Question: Good morning,
I'm working on a new website that will feature a carousel / information piece that takes up the full 12 columns in width. The div will have an off white background, the carousel will be overlaid for 9 columns and the information about the current slide will be to the right of this for 3 columns.
On larger screens, this is displaying correctly (for the most part, some issues still with the location of the controls), but when this resizes to mobile and some other smaller sizes the browser will add a vertical and sometimes horizontal scroll bar (such as seen in the below image)
A live example can be seen at:
'''
http://162.243.29.11/HSCBored/
'''

The HTML for the carousel is:
'''
<div class="row">
<div class="jumbotron">
<div class="col-lg-9 col-md-9 col-sm-9" id="inJumbotronSlider">
<div id="mainCarousel" class="carousel slide" data-ride="carousel">
<!--Indicators -->
<ol class="carousel-indicators">
<li data-target="#mainCarousel" data-slide-to="0" class="active"></li>
<li data-target="#mainCarousel" data-slide-to="1"></li>
<li data-target="#mainCarousel" data-slide-to="2"></li>
</ol>
<!--Wrapper for slides-->
<div class="carousel-inner">
<div class="item active">
<img src="img/slider/img1.jpg" alt="Image 1">
</div>
<div class="item">
<img src="img/slider/img2.jpg" alt="Image 2">
</div>
<div class="item">
<img src="img/slider/img3.jpg" alt="Image 3">
</div>
</div>
<!--Controls-->
<a class="left carousel-control" href="#mainCarousel" role="button" data-slide="prev">
<span class="fa fa-chevron-left fa-2x"></span>
</a>
<a class="right carousel-control" href="#mainCarousel" role="button" data-slide="next">
<span class="fa fa-chevron-right fa-2x"></span>
</a>
</div><!--End Carousel-->
</div><!--End #inJumbotronSlider-->
<div class="col-lg-3 col-md-3 col-sm-3">
<div class="sliderData" id="sliderData1">
<h2>LAMBORGHINI CAR SHOW</h2>
<p>
<strong>DATE:</strong> Thursday, June 27th<br />
<strong>LOCATION:</strong> Somewhere, VA<br />
<strong>TIME:</strong> 6 &ndash; 11 PM
</p>
<a href="#" title="Read More About..." class="readMoreButton">
READ MORE &raquo;
</a>
</div><!--End #sliderData1-->
</div>
</div><!--End Jumbotron-->
</div><!--End Row-->
'''
The SCSS for the jumbotron is:
'''
//
// Jumbotron
// --------------------------------------------------
.jumbotron {
//padding: $jumbotron-padding;
margin-bottom: $jumbotron-padding;
color: $jumbotron-color;
//background-color: $jumbotron-bg;
background-color: $warmWhite;
overflow: auto;
h1,
.h1 {
color: $jumbotron-heading-color;
}
p {
margin-bottom: ($jumbotron-padding / 2);
//font-size: $jumbotron-font-size;
font-size: 14px;
line-height: 2;
font-weight: 200;
}
.container & {
border-radius: $border-radius-large; // Only round corners at higher resolutions if contained in a container
}
.container {
max-width: 100%;
}
@media screen and (min-width: $screen-sm-min) {
//padding-top: ($jumbotron-padding * 1.6);
//padding-bottom: ($jumbotron-padding * 1.6);
.container & {
//padding-left: ($jumbotron-padding * 2);
padding-right: ($jumbotron-padding * 2);
}
h1,
.h1 {
font-size: ($font-size-base * 4.5);
}
}
}
'''
The SCSS for the carousel is:
'''
//
// Carousel
// --------------------------------------------------
// Wrapper for the slide container and indicators
.carousel {
position: relative;
}
.carousel-inner {
position: relative;
overflow: hidden;
width: 100%;
> .item {
display: none;
position: relative;
@include transition(.6s ease-in-out left);
// Account for jankitude on images
> img,
> a > img {
@include img-responsive();
line-height: 1;
}
}
> .active,
> .next,
> .prev { display: block; }
> .active {
left: 0;
}
> .next,
> .prev {
position: absolute;
top: 0;
width: 100%;
}
> .next {
left: 100%;
}
> .prev {
left: -100%;
}
> .next.left,
> .prev.right {
left: 0;
}
> .active.left {
left: -100%;
}
> .active.right {
left: 100%;
}
}
// Left/right controls for nav
// ---------------------------
.carousel-control {
position: absolute;
top: 45%;
left: 0;
bottom: 0;
width: $carousel-control-width;
@include opacity($carousel-control-opacity);
font-size: $carousel-control-font-size;
color: $carousel-control-color;
text-align: center;
text-shadow: $carousel-text-shadow;
// We can't have this transition here because WebKit cancels the carousel
// animation if you trip this while in the middle of another animation.
// Set gradients for backgrounds
&.left {
//@include gradient-horizontal($start-color: rgba(0,0,0,.5), $end-color: rgba(0,0,0,.0001));
}
&.right {
left: auto;
right: 0;
//@include gradient-horizontal($start-color: rgba(0,0,0,.0001), $end-color: rgba(0,0,0,.5));
}
// Hover/focus state
&:hover,
&:focus {
outline: none;
color: $carousel-control-color;
text-decoration: none;
@include opacity(.9);
}
// Toggles
.icon-prev,
.icon-next,
.glyphicon-chevron-left,
.glyphicon-chevron-right {
position: absolute;
top: 50%;
z-index: 5;
display: inline-block;
}
.icon-prev,
.glyphicon-chevron-left {
left: 50%;
}
.icon-next,
.glyphicon-chevron-right {
right: 50%;
}
.icon-prev,
.icon-next {
width: 20px;
height: 20px;
margin-top: -10px;
margin-left: -10px;
font-family: serif;
}
.icon-prev {
&:before {
content: 'f9';// SINGLE LEFT-POINTING ANGLE QUOTATION MARK (U+2039)
}
}
.icon-next {
&:before {
content: 'fa';// SINGLE RIGHT-POINTING ANGLE QUOTATION MARK (U+203A)
}
}
}
// Optional indicator pips
//
// Add an unordered list with the following class and add a list item for each
// slide your carousel holds.
.carousel-indicators {
position: absolute;
bottom: 10px;
left: 50%;
z-index: 15;
width: 60%;
margin-left: -30%;
padding-left: 0;
list-style: none;
text-align: center;
li {
display: inline-block;
width: 10px;
height: 10px;
margin: 1px;
text-indent: -999px;
border: 1px solid $carousel-indicator-border-color;
border-radius: 10px;
cursor: pointer;
// IE8-9 hack for event handling
//
// Internet Explorer 8-9 does not support clicks on elements without a set
// 'background-color'. We cannot use 'filter' since that's not viewed as a
// background color by the browser. Thus, a hack is needed.
//
// For IE8, we set solid black as it doesn't support 'rgba()'. For IE9, we
// set alpha transparency for the best results possible.
background-color: #000 \9; // IE8
background-color: rgba(0,0,0,0); // IE9
}
.active {
margin: 0;
width: 12px;
height: 12px;
background-color: $carousel-indicator-active-bg;
}
}
// Optional captions
// -----------------------------
// Hidden by default for smaller viewports
.carousel-caption {
position: absolute;
left: 15%;
right: 15%;
bottom: 20px;
z-index: 10;
padding-top: 20px;
padding-bottom: 20px;
color: $carousel-caption-color;
text-align: center;
text-shadow: $carousel-text-shadow;
& .btn {
text-shadow: none; // No shadow for button elements in carousel-caption
}
}
// Scale up controls for tablets and up
@media screen and (min-width: $screen-sm-min) {
// Scale up the controls a smidge
.carousel-control {
.glyphicon-chevron-left,
.glyphicon-chevron-right,
.icon-prev,
.icon-next {
width: 30px;
height: 30px;
margin-top: -15px;
margin-left: -15px;
font-size: 30px;
}
}
// Show and left align the captions
.carousel-caption {
left: 20%;
right: 20%;
padding-bottom: 30px;
}
// Move up the indicators
.carousel-indicators {
bottom: 20px;
}
}
'''
The SCSS for the information is:
'''
/*
* -- Slider --
*/
#inJumbotronSlider {
padding-left: 0;
padding-right: 0;
}
.readMoreButton {
background-color: $mediumOrange;
color: white;
font-size: 18px;
padding: 10px;
}
.smallReadMoreButton {
background-color: $mediumOrange;
color: white;
font-size: 12px;
padding: 5px;
}
'''
Does anyone have any suggestions for what might be causing this?
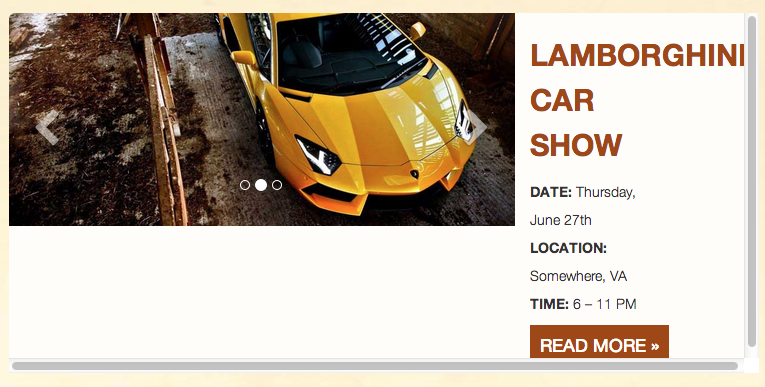
Answer: To remove the scroll bars you just need to change the jumbotrons overflow property to "visible". When it is set to auto it will clip any content that overflows its parent.
'''
.jumbotron{
overflow:visible; //let content overflow
......
'''
In terms of the layout here a few changes that will help further:
'''
// Reduces size of Header so that it fits in to its parents container
@media (max-width: 980px) {
.sliderData h1{
font-size: 25px;
margin-top:10px;
}
}
// Change your .sliderData h1 font size at lower widths to your preference
'''
I'd advise u to reduce the font-size of the other text elements in the .sliderdata section so that the height of it is closer to that of the jumbotron when it is within these widths.